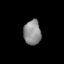
Tissue: lung
Cell type: Epithelial cells
Senescence score: 0.2075
Nuclear area (px): 424
Mean DAPI intensity: 140.073